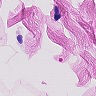
Metastatic tissue present: no